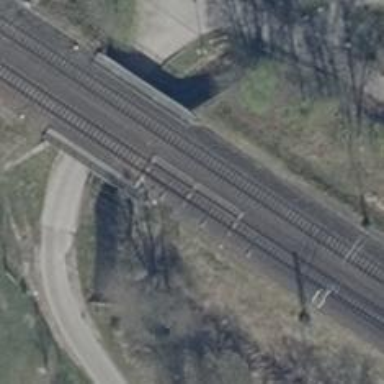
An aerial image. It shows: Railway switch.